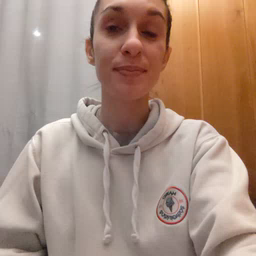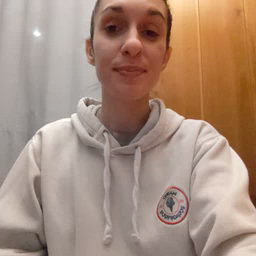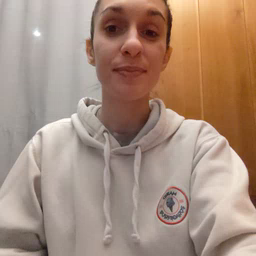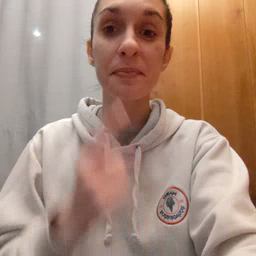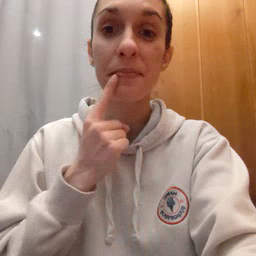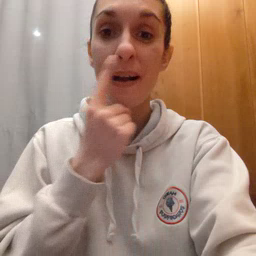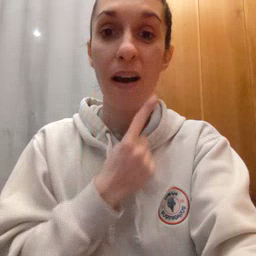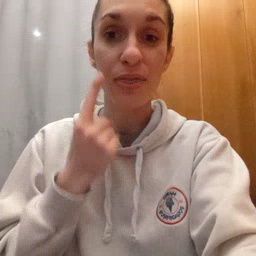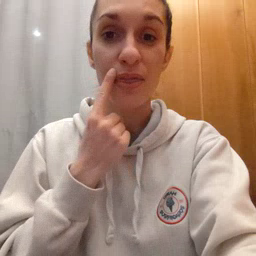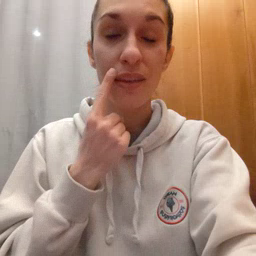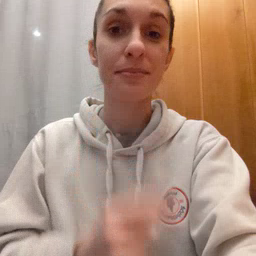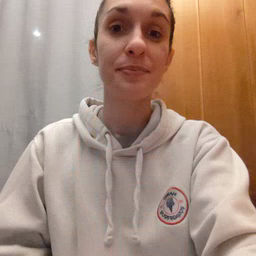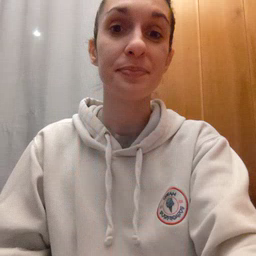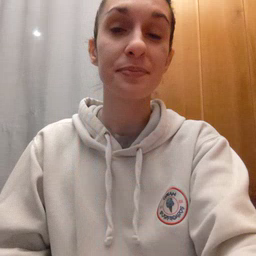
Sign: mouth